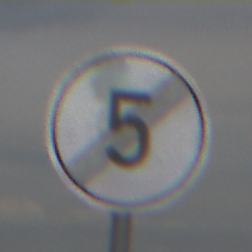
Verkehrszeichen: EndeGeschwindigkeit5
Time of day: Midday
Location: Outdoor (Nature)
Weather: PartlyCloudy
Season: NotSpecified
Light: Natural